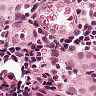
Metastatic tissue present: yes